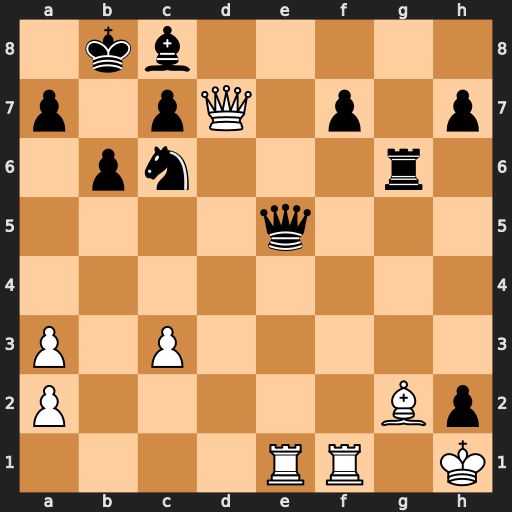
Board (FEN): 1kb5/p1pQ1p1p/1pn3r1/4q3/8/P1P5/P5Bp/4RR1K
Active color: w
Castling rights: -
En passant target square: -
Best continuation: Qxc6 Rxc6 Rxe5